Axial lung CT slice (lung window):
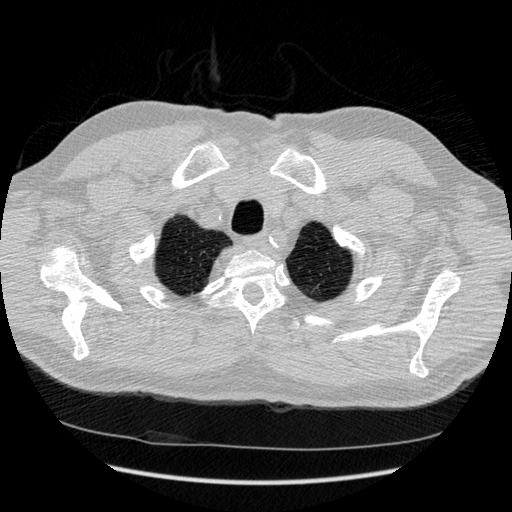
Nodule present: no